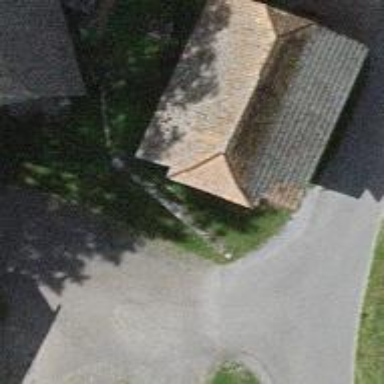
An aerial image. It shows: Barn.